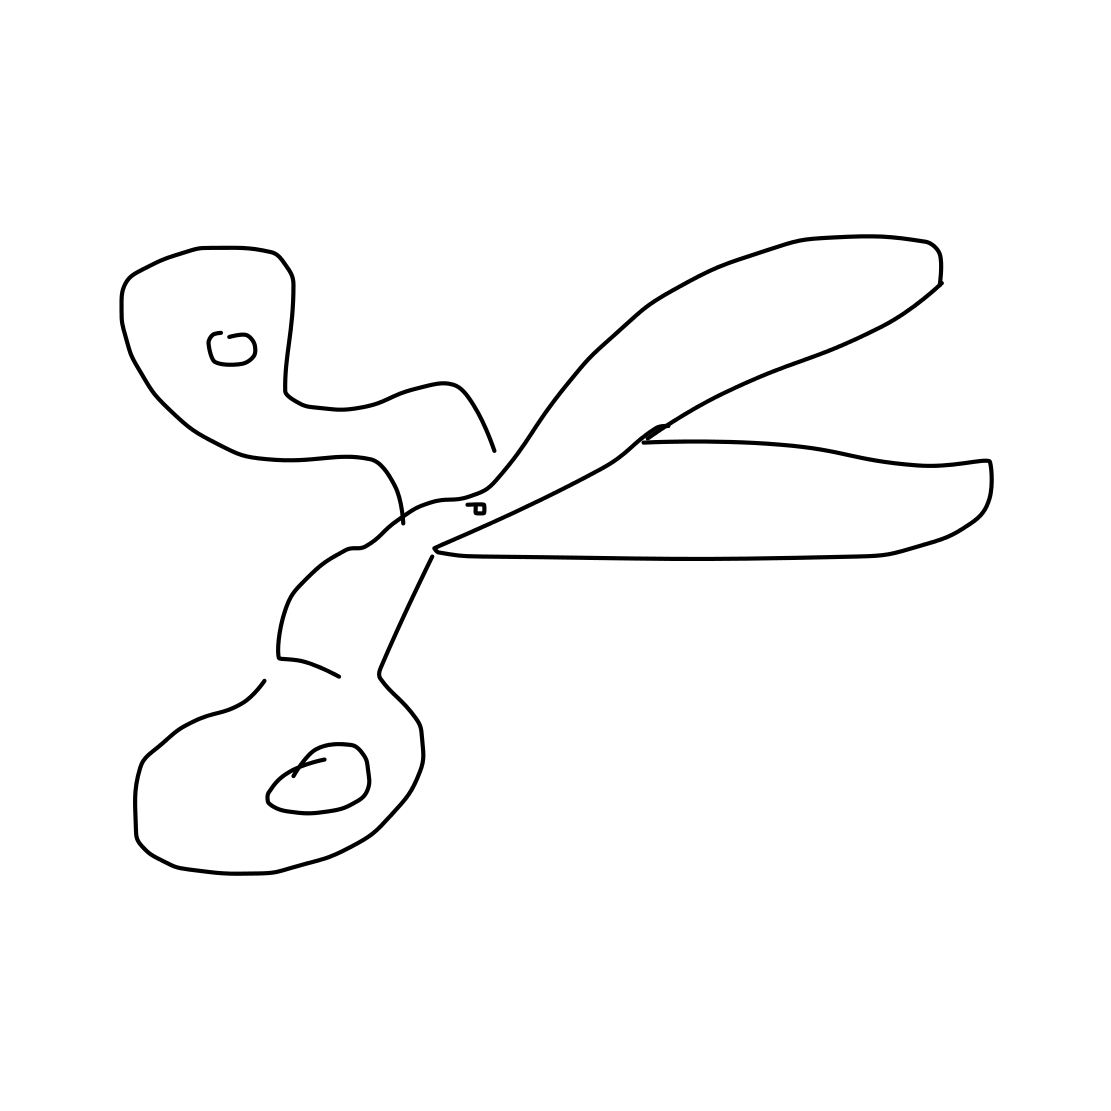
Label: scissors